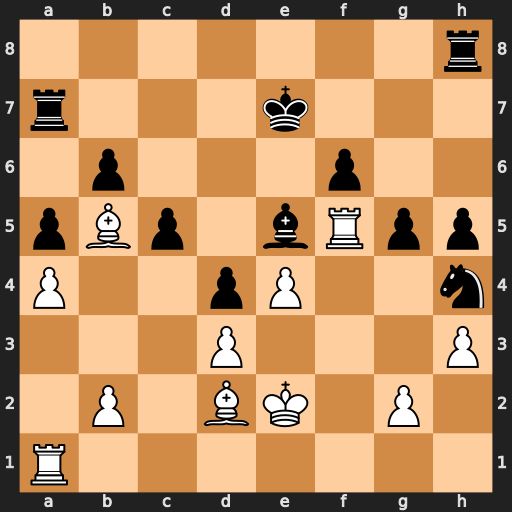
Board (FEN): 7r/r3k3/1p3p2/pBp1bRpp/P2pP2n/3P3P/1P1BK1P1/R7
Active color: w
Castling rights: -
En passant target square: -
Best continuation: Rxe5+ fxe5 Bxg5+ Kd6 Bxh4